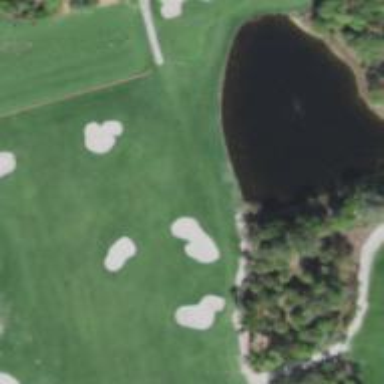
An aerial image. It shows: Water hazard on golf course.